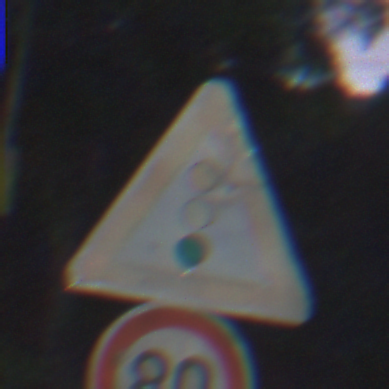
Verkehrszeichen: Lichtzeichenanlage
Zusatzzeichen unten: Geschwindigkeit80
Umgebung: Outdoor, Suburban
Tageszeit: Night
Wetter: PartlyCloudy
Licht: Artificial
Jahreszeit: NotSpecified
Kontrast: HighContrast